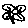
Label: flower